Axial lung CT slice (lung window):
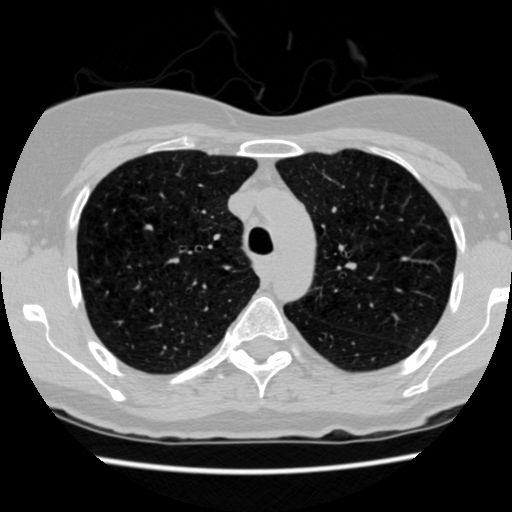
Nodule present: no